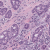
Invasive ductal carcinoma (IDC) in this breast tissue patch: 1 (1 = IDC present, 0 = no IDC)